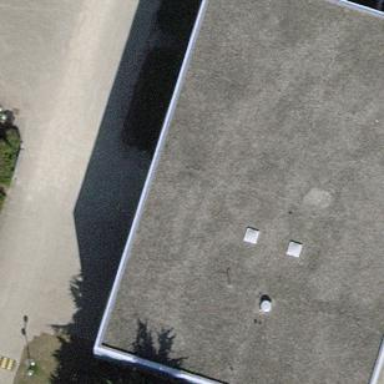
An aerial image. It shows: School building.